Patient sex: F
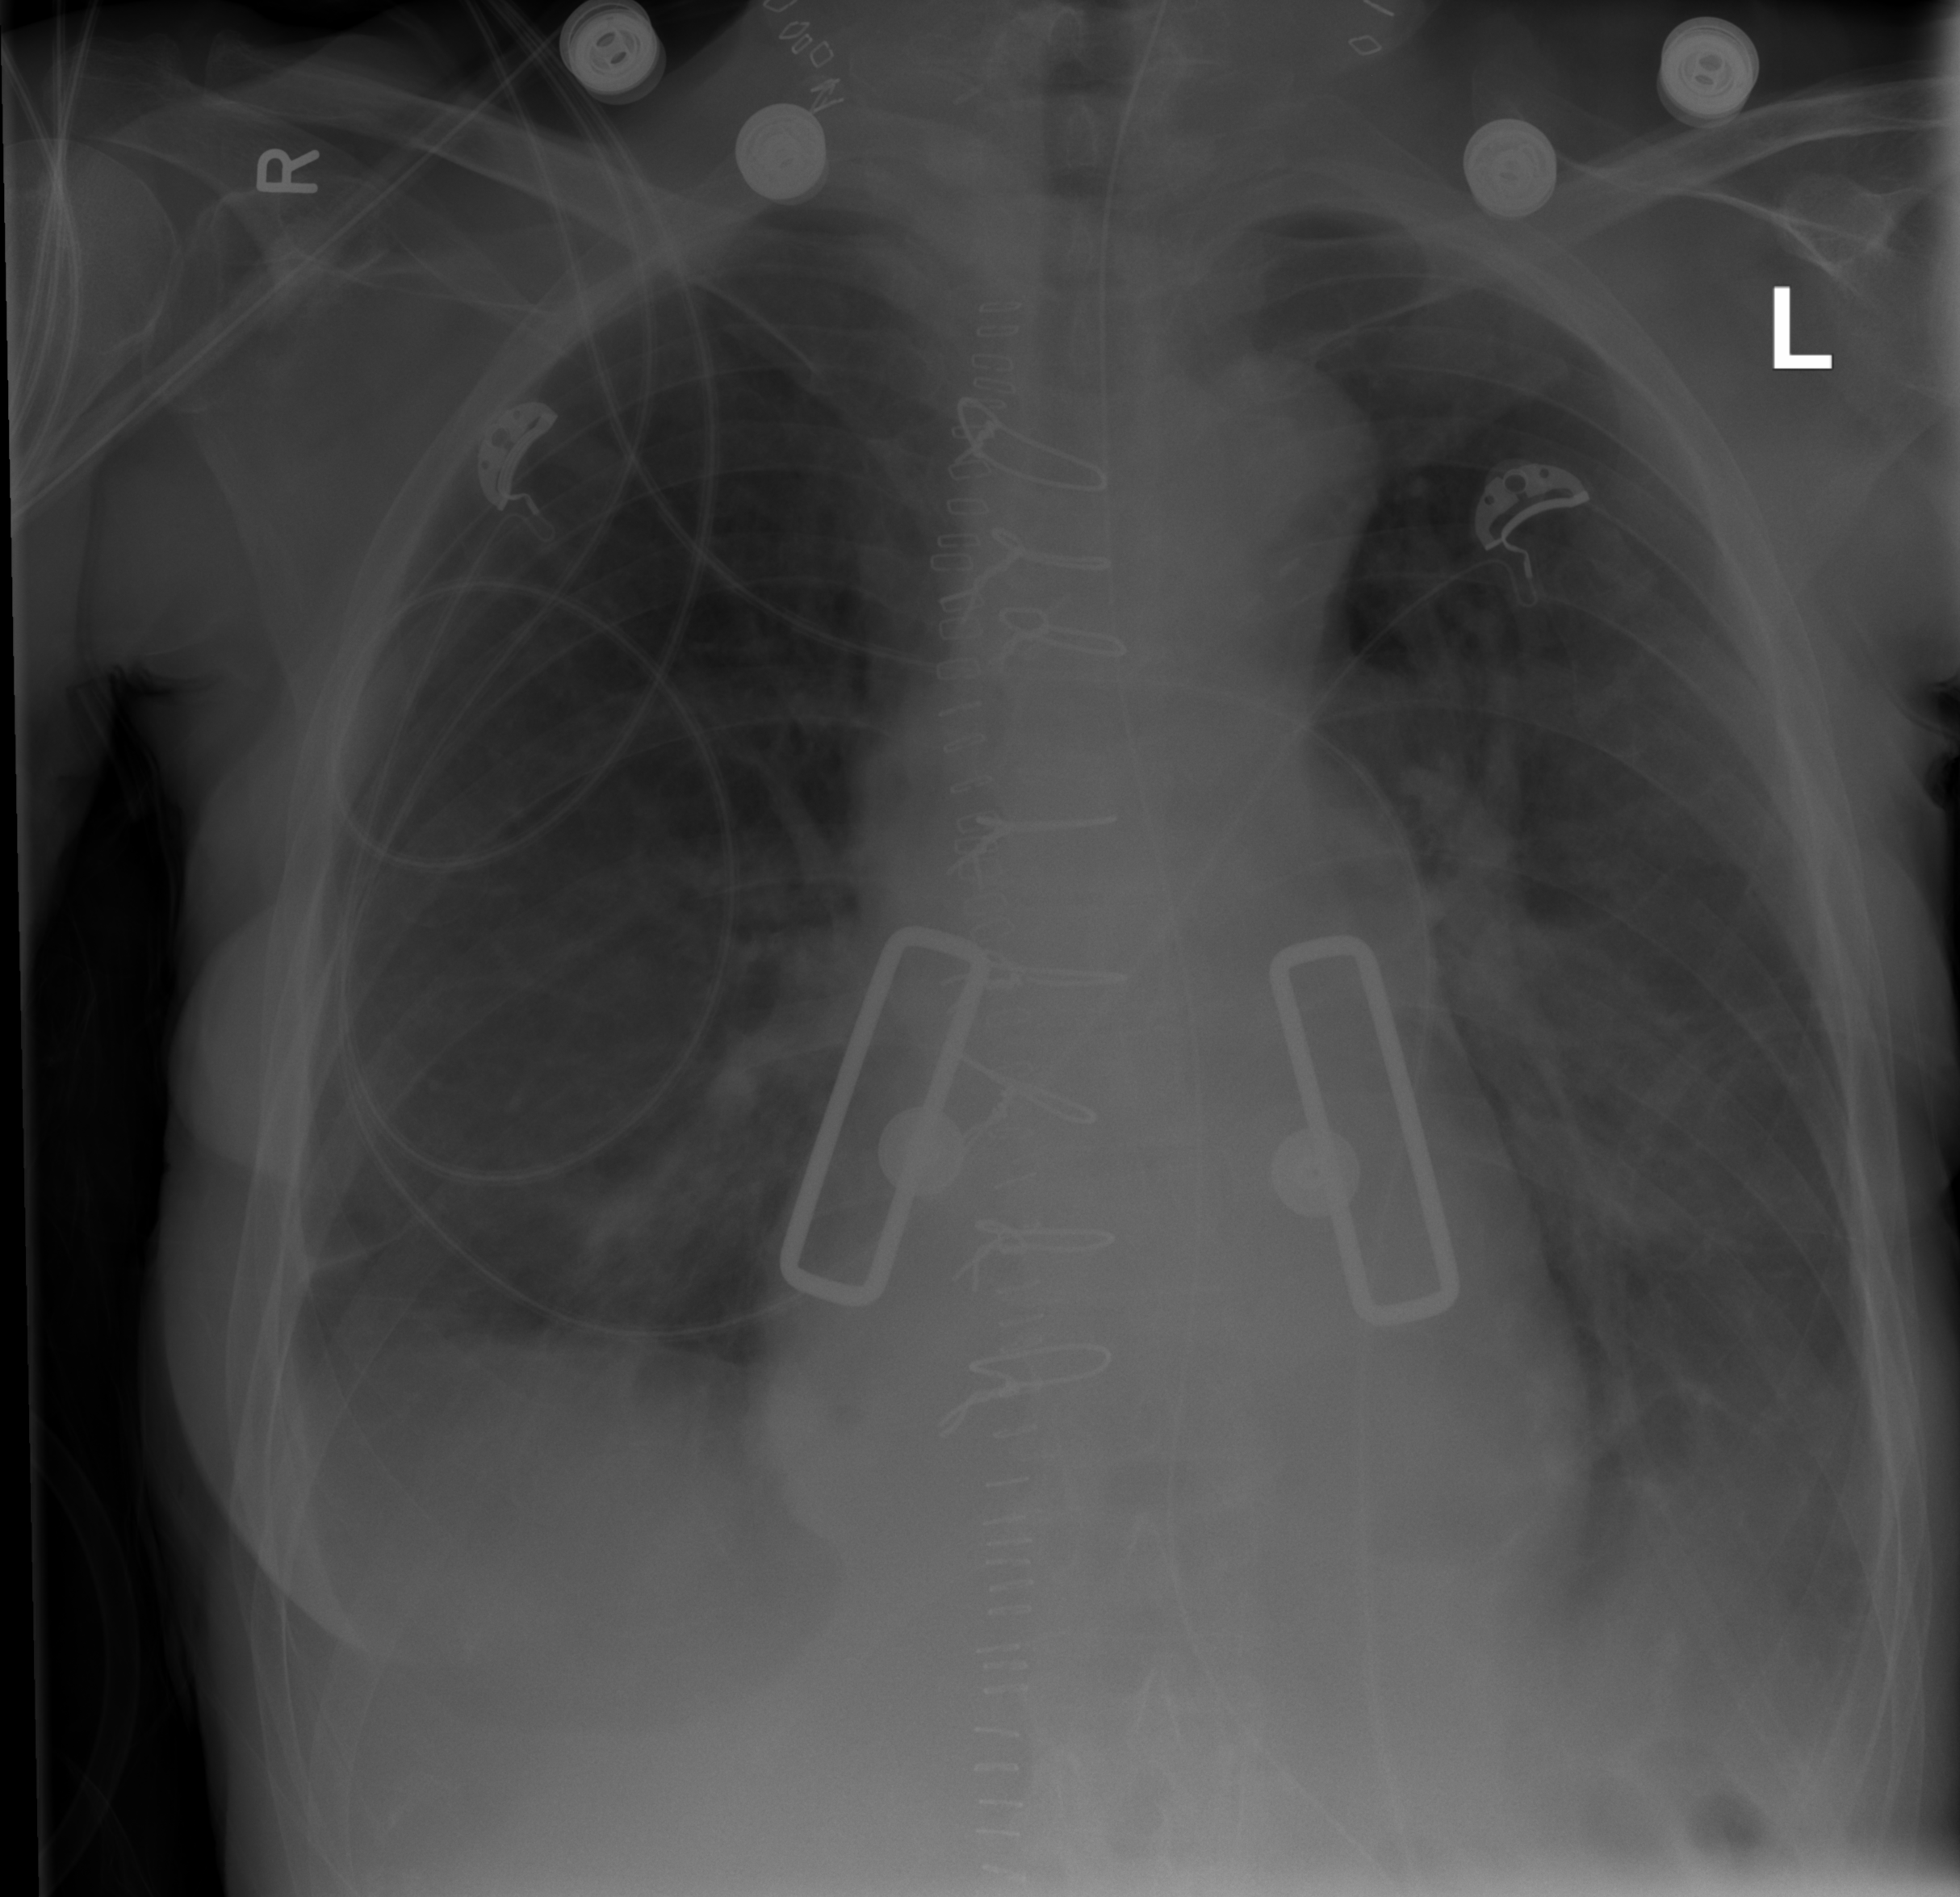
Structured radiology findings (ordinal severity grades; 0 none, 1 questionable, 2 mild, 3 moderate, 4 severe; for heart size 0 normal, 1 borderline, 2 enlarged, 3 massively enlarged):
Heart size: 0
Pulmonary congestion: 0
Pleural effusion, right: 2
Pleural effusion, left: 2
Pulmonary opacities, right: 0
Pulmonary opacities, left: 0
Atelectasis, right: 2
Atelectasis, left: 2